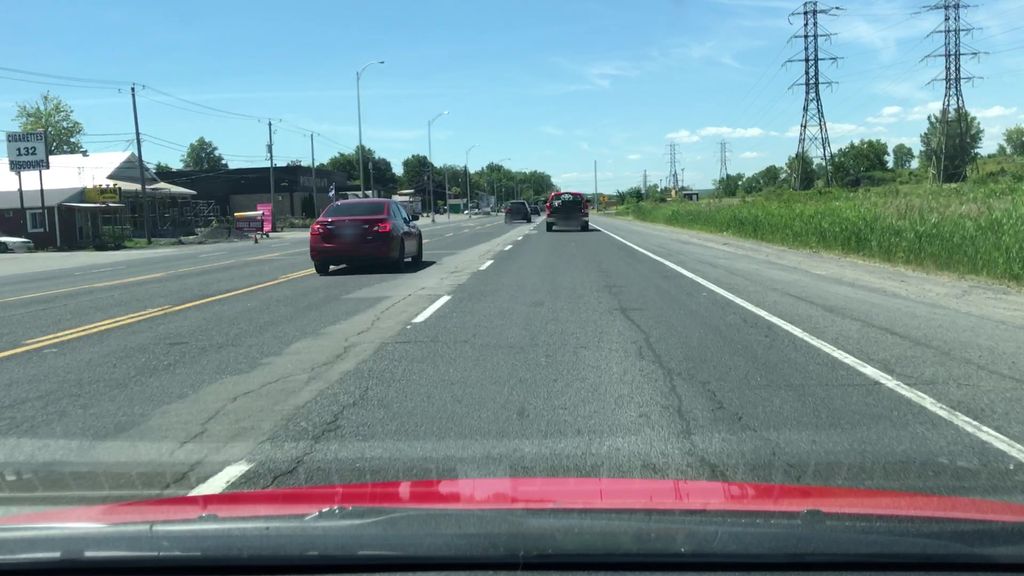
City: montreal